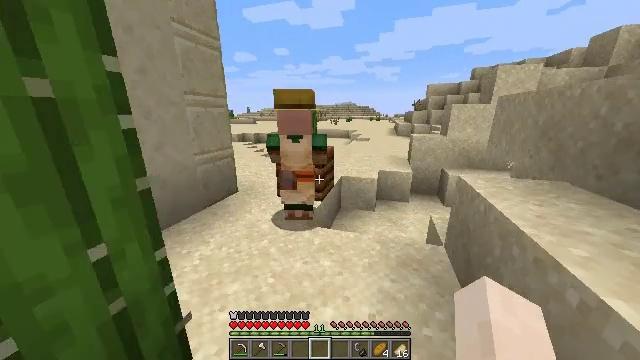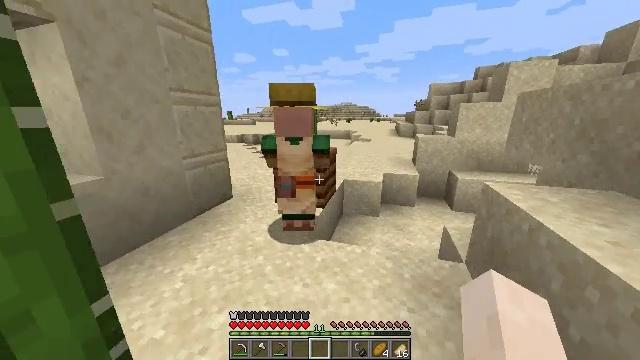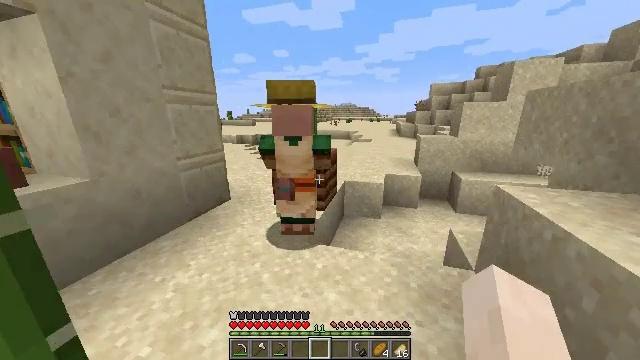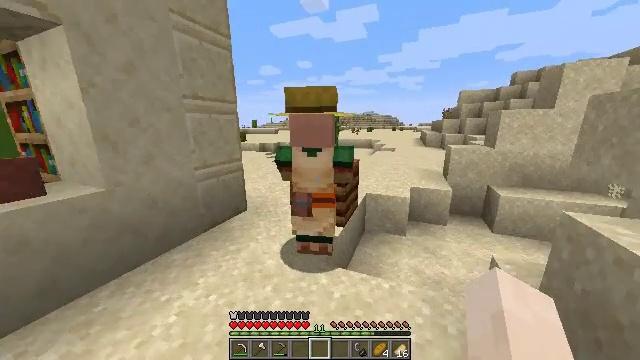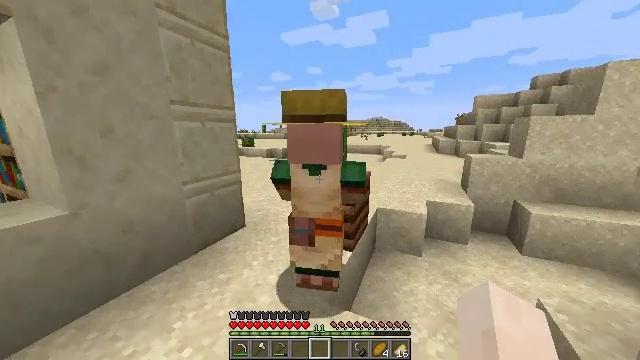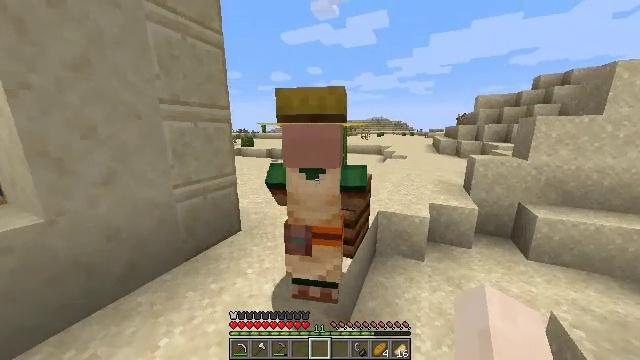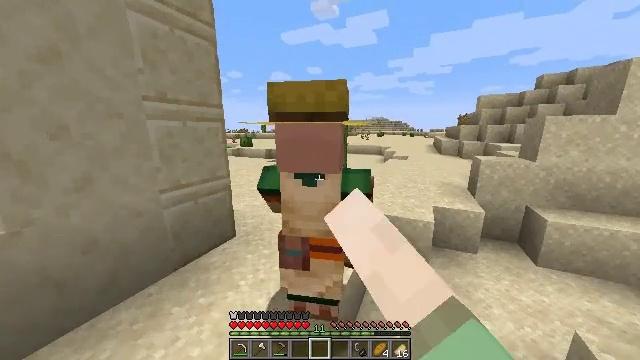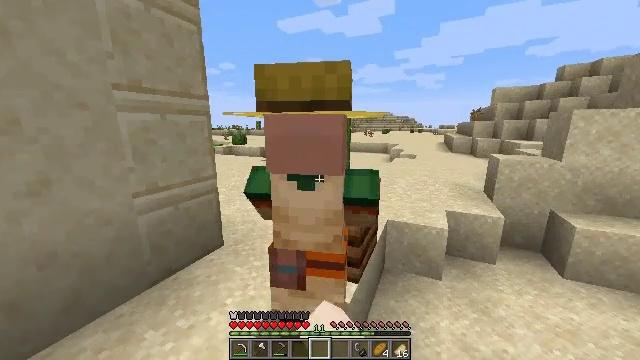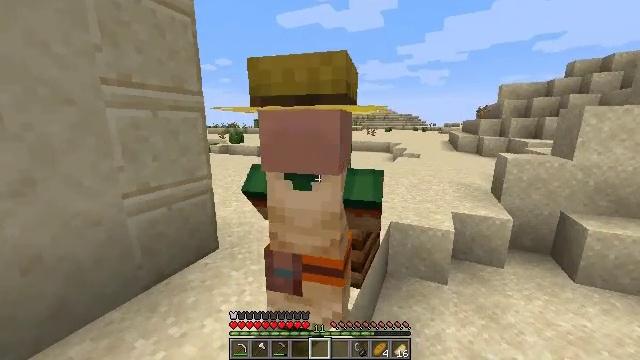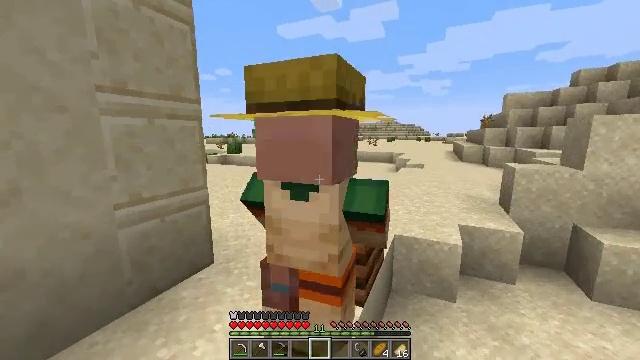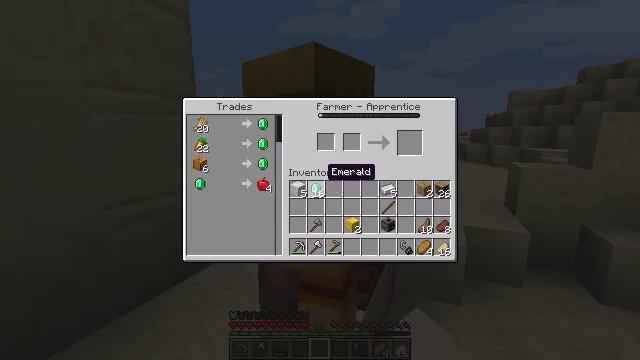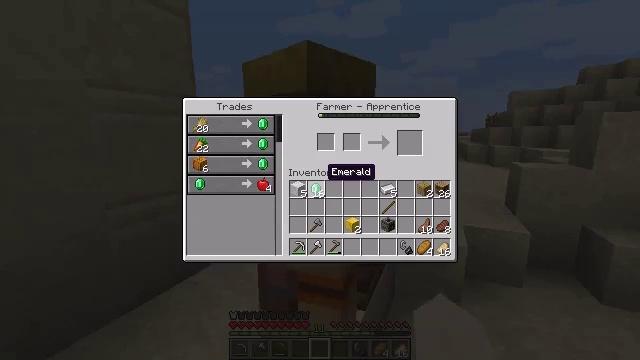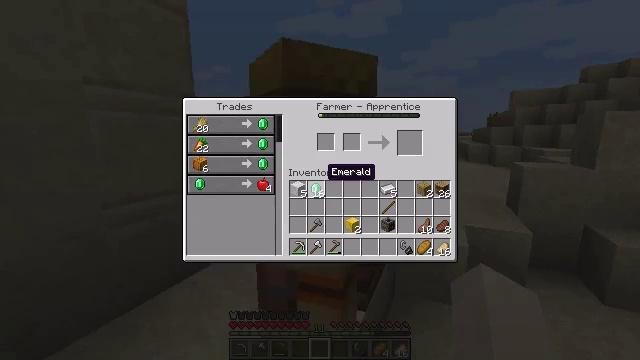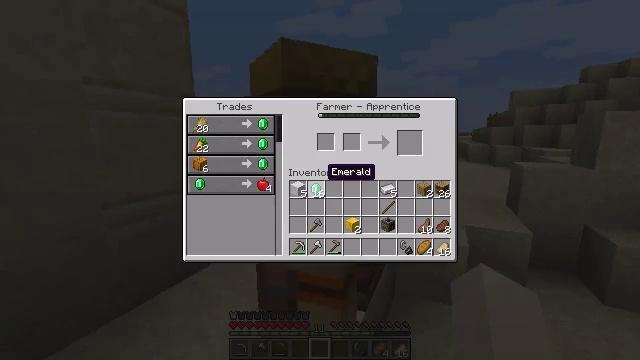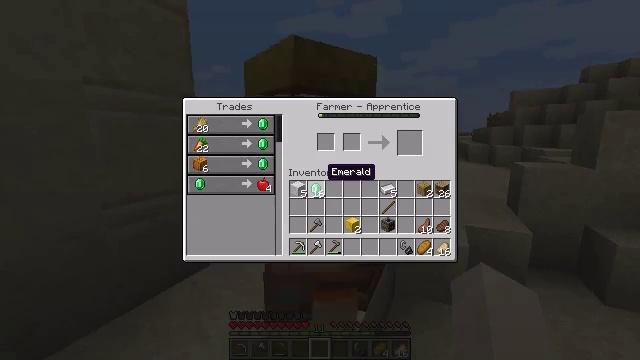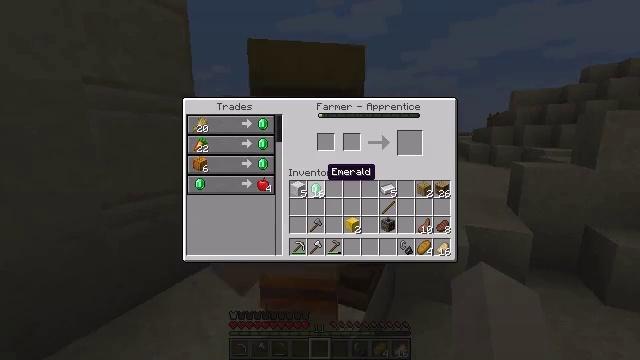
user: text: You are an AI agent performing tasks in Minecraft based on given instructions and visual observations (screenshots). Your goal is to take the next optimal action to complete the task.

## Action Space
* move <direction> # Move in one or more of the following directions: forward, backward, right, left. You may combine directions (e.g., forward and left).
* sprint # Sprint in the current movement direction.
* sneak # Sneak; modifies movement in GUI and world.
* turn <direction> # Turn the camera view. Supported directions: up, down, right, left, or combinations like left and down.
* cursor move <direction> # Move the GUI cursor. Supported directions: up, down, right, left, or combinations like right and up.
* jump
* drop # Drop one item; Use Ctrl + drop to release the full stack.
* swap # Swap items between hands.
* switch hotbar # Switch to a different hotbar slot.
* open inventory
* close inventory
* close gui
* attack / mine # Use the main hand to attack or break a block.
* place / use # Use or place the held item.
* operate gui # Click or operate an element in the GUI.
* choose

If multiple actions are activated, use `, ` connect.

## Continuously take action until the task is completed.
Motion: motion action
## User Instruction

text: Utilize crafting to create an apple.
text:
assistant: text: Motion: move forward
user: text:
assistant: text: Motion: move forward
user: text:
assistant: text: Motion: move forward, turn left and up
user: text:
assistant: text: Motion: move forward, turn left and up
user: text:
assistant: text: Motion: move forward, use / place
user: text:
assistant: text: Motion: use / place
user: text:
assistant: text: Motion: use / place
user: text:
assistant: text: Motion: no_op
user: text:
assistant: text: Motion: turn up
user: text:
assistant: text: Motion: open gui
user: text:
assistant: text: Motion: no_op
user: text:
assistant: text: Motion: no_op
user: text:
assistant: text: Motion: no_op
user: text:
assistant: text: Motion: no_op
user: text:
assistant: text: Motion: no_op
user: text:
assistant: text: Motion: no_op
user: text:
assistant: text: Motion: cursor move left and up
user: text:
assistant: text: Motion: cursor move left
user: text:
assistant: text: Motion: cursor move left and up
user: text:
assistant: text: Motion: no_op
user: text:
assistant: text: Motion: no_op
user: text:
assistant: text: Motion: cursor move down
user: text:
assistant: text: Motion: cursor move down
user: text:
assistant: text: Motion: cursor move down
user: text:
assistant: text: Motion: no_op
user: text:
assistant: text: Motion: no_op
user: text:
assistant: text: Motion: operate gui
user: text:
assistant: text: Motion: operate gui
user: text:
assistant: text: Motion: no_op
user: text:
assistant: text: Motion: cursor move right and up